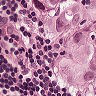
Metastatic tissue present: yes